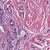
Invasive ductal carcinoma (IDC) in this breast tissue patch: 1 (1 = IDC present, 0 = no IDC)